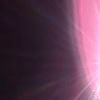
Label: sunburn